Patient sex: M
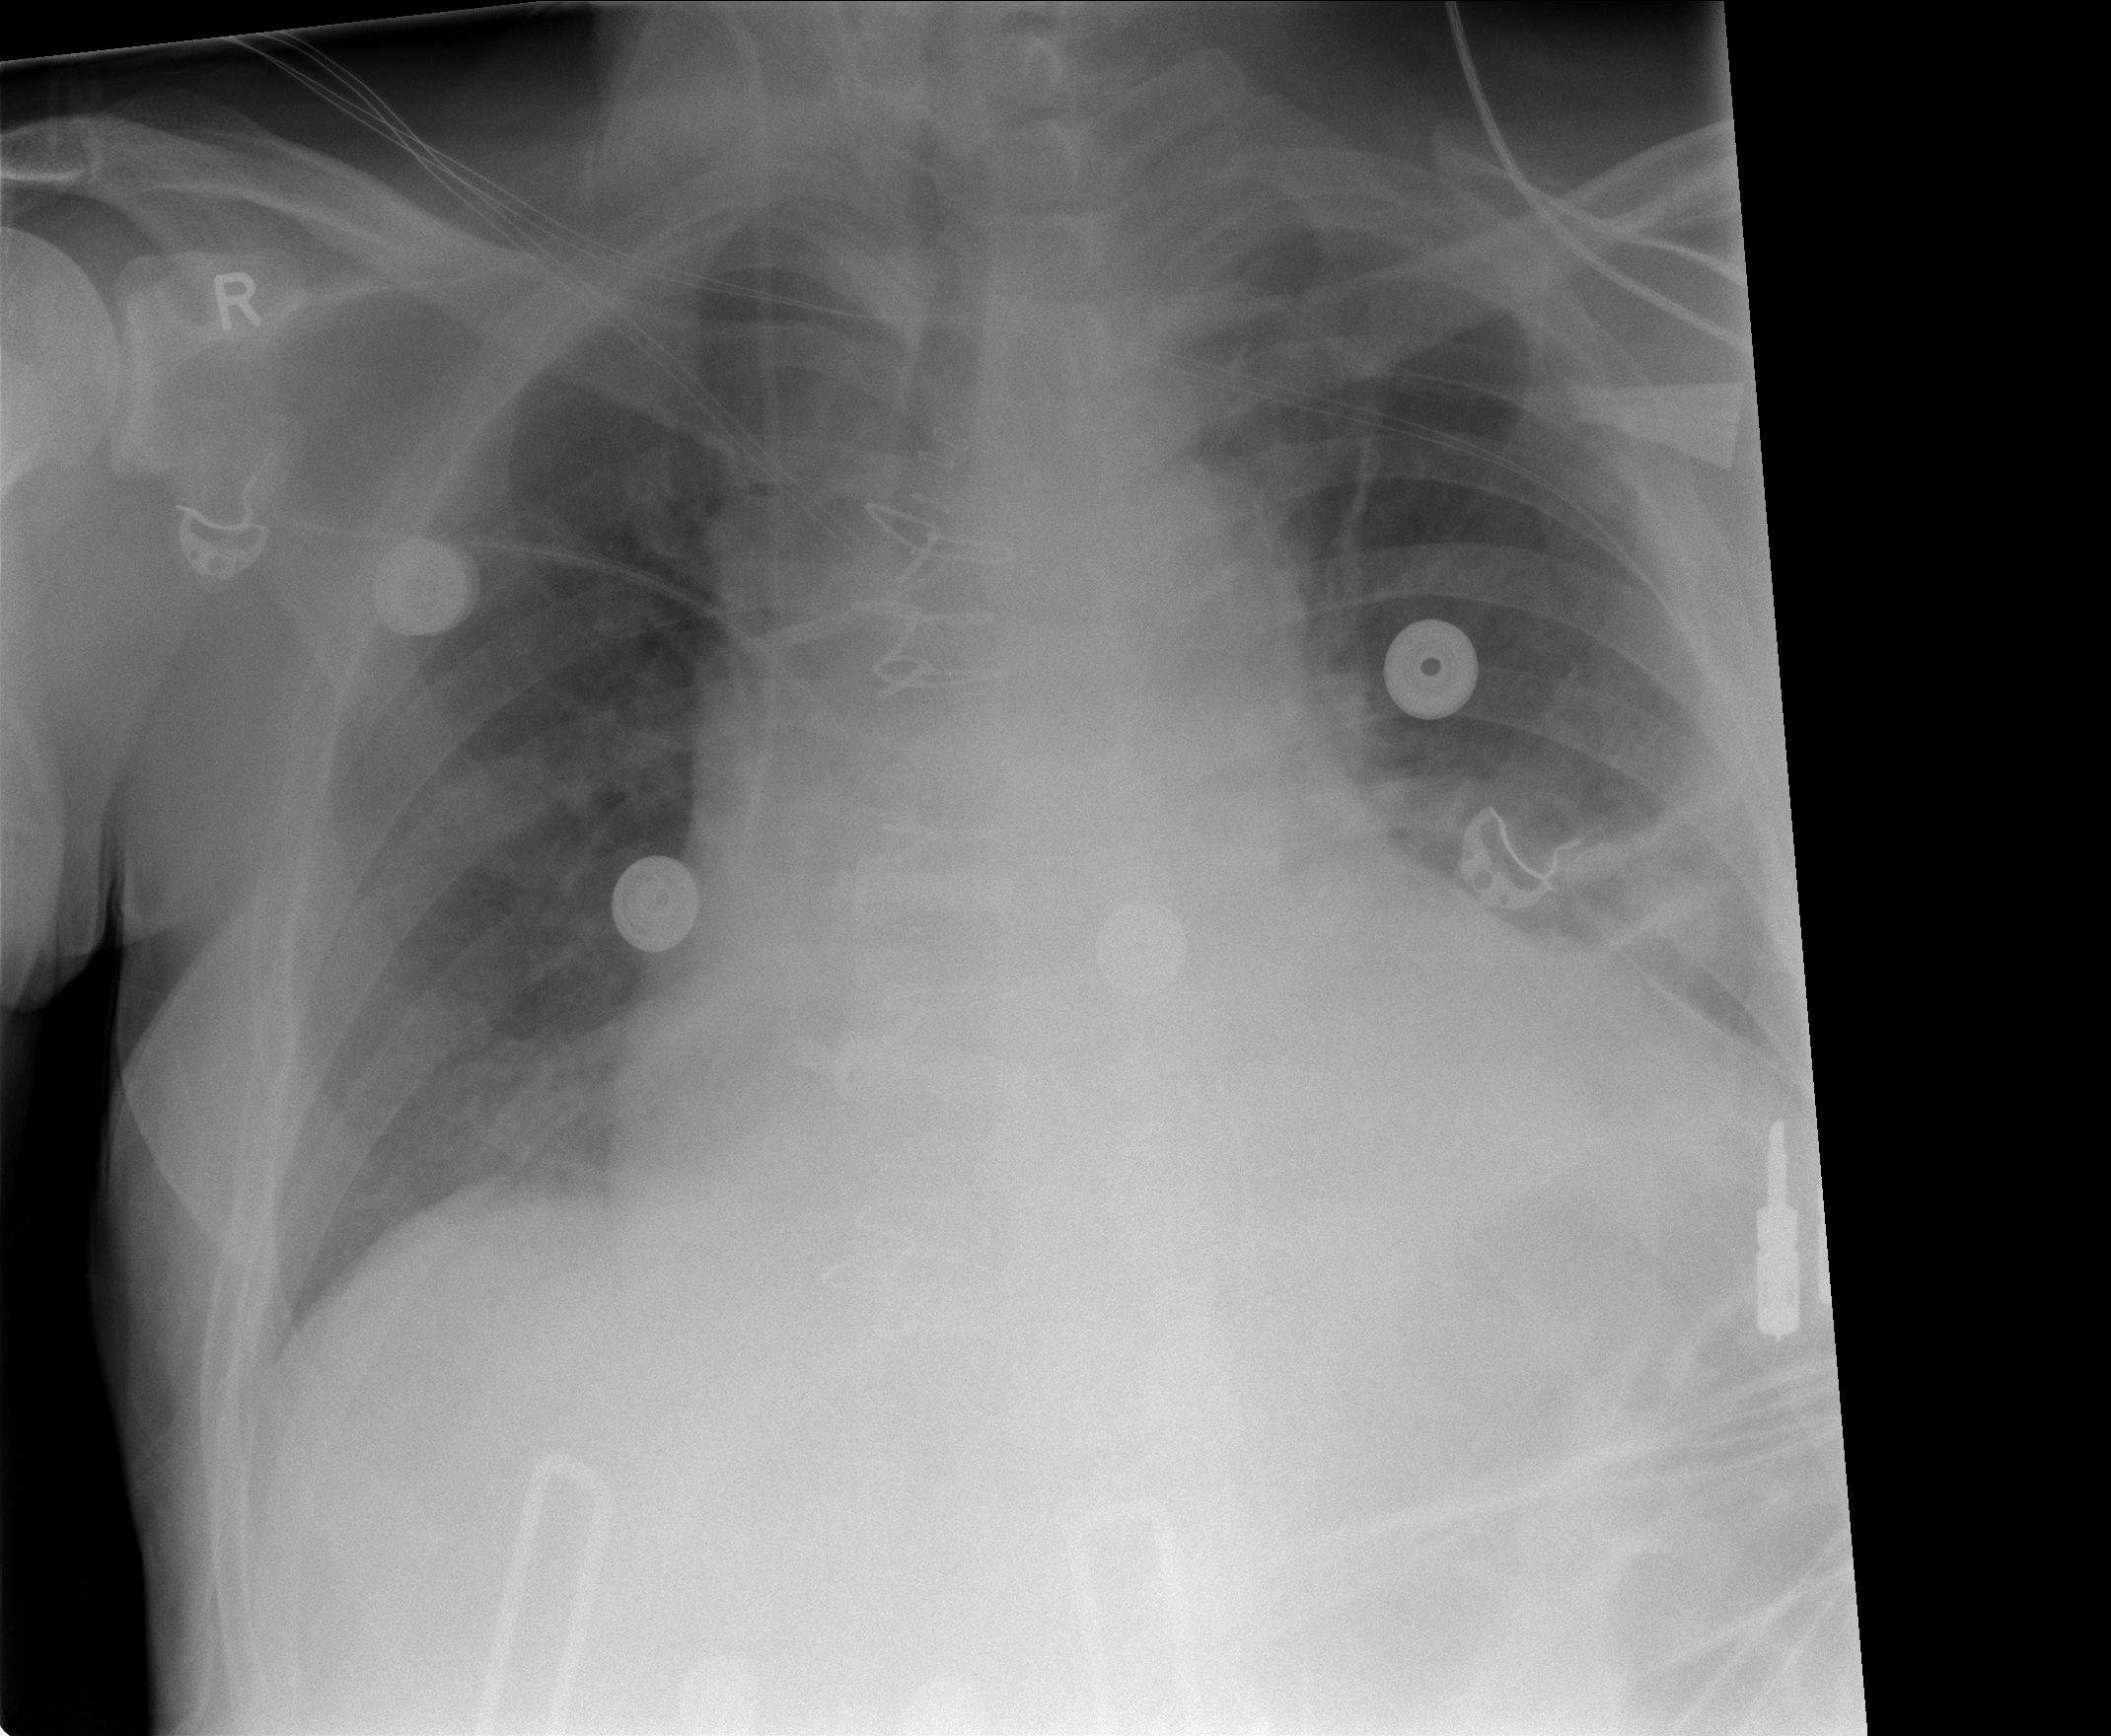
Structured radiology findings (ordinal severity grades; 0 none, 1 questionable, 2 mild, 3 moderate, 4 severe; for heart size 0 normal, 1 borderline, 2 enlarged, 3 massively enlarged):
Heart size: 2
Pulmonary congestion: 0
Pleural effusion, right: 0
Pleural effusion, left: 2
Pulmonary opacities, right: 0
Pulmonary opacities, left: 0
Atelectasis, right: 0
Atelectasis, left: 2